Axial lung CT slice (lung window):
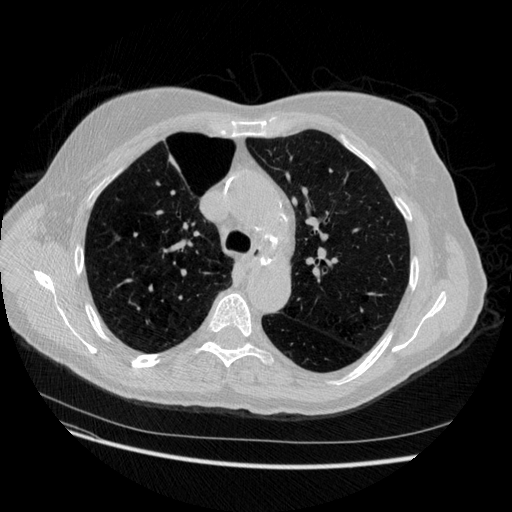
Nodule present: no